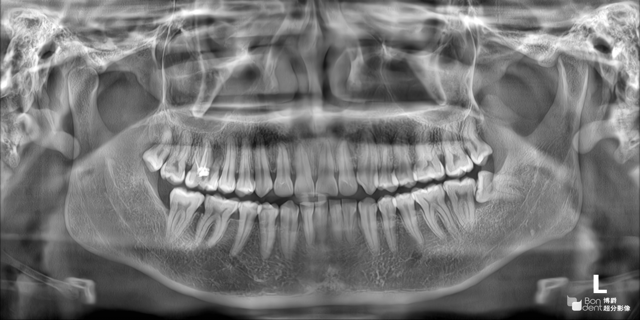
adult